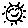
Label: sun